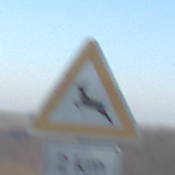
Verkehrszeichen: WildwechselRechts
Zusatzzeichen unten: Entfernungsangaben2
Umgebung: Outdoor, Nature
Tageszeit: MorningAfternoon
Wetter: Clear
Licht: Natural
Jahreszeit: Winter
Kontrast: HighContrast